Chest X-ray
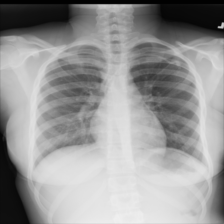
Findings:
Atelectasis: negative
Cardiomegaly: negative
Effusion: negative
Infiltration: negative
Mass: negative
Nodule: negative
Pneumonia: negative
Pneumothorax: negative
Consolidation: negative
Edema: negative
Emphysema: negative
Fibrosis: negative
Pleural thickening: negative
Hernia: negative